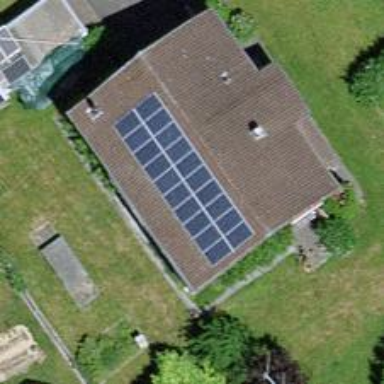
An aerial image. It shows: Solar power generator using photovoltaic method with solar photovoltaic panel types.